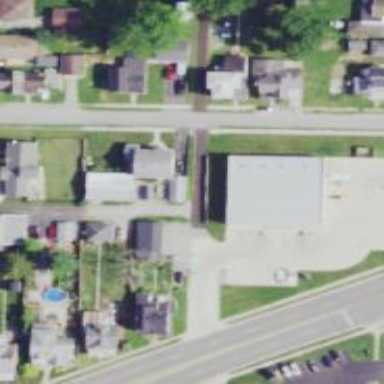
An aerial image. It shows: Alleyway designated as service road.